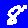
Digit: 8